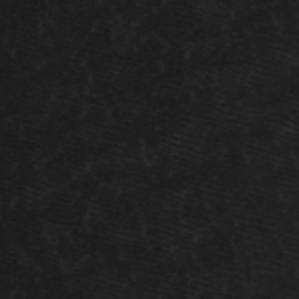
Label: frost